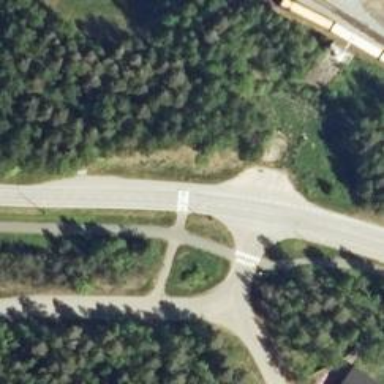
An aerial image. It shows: Cycleway.